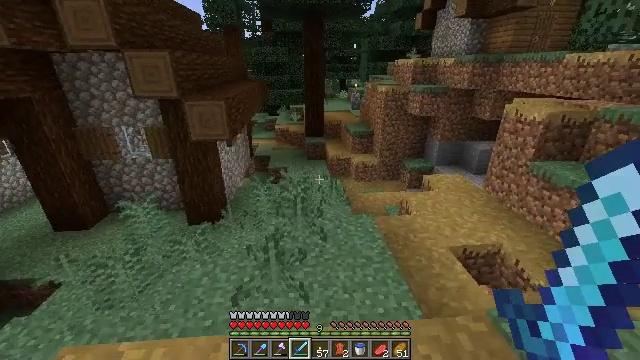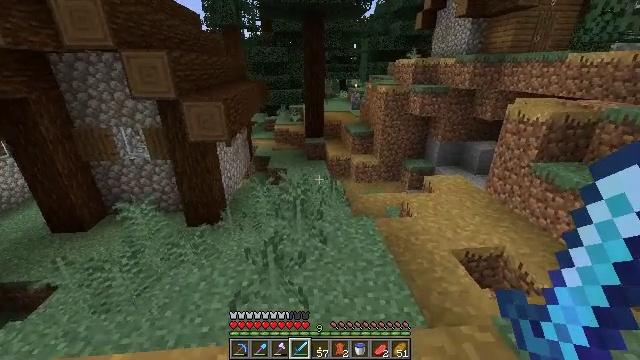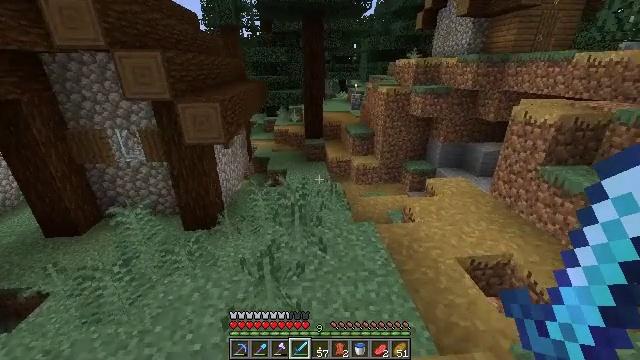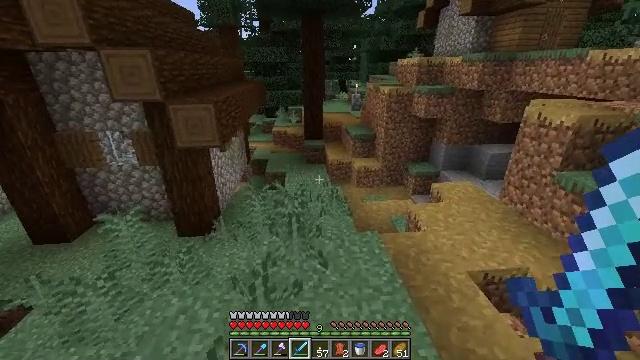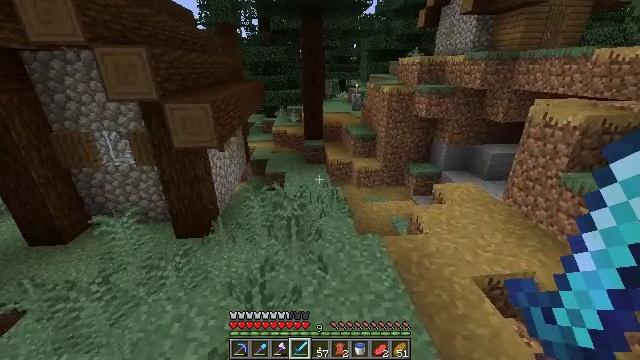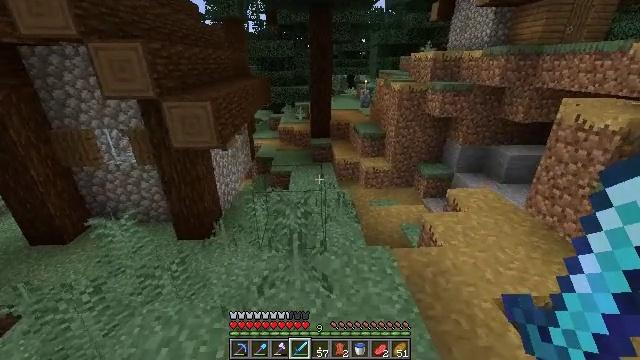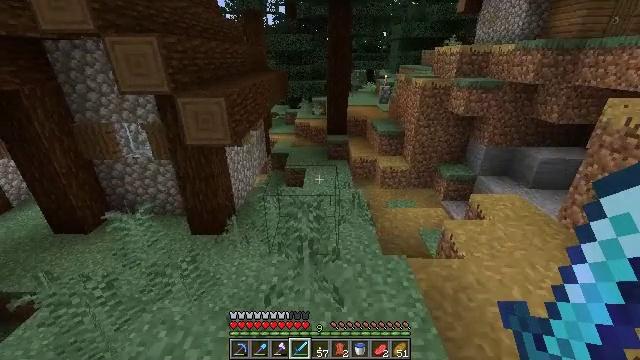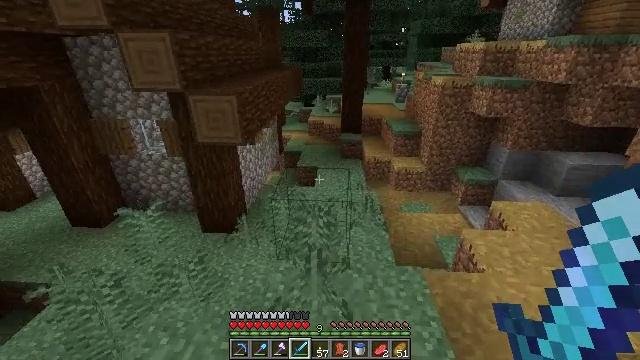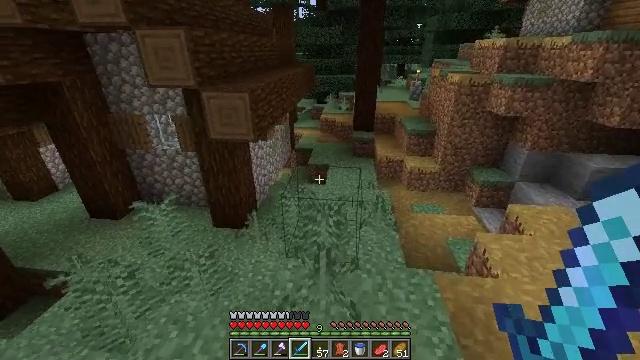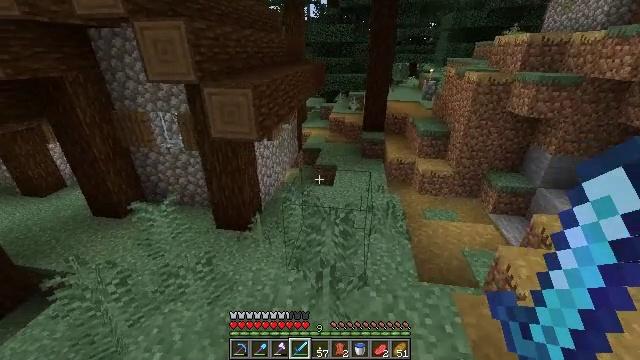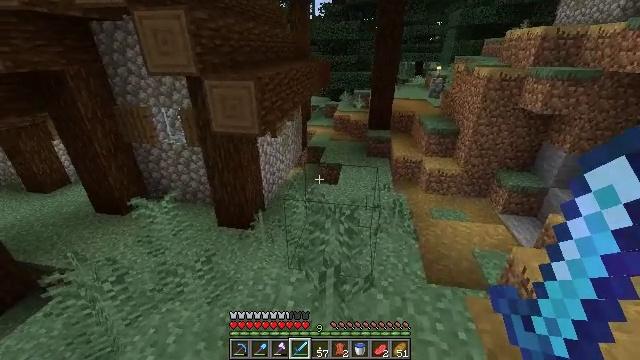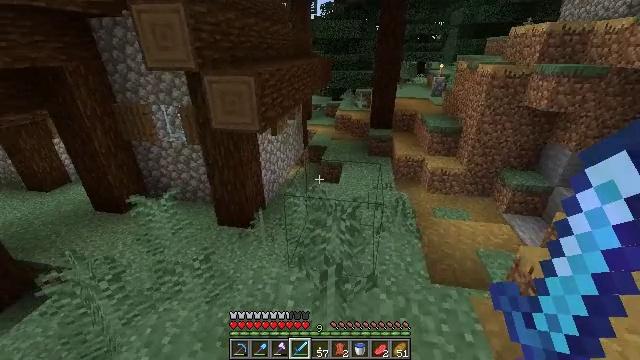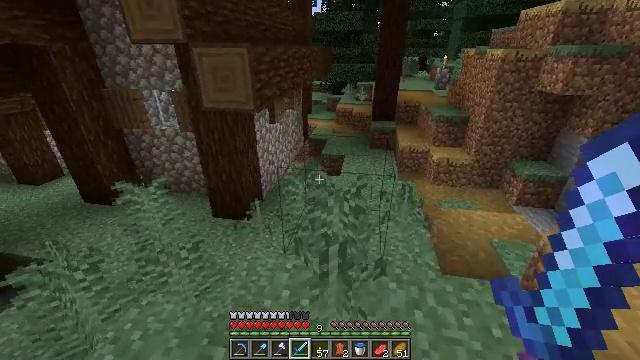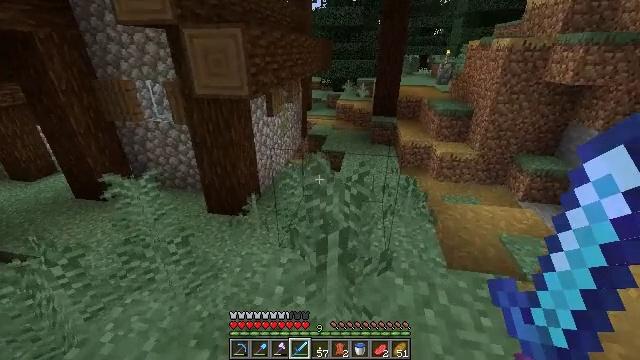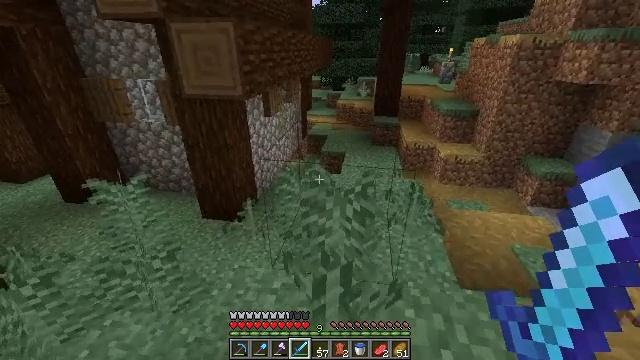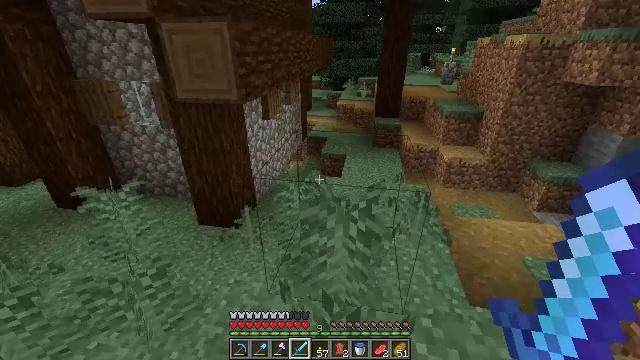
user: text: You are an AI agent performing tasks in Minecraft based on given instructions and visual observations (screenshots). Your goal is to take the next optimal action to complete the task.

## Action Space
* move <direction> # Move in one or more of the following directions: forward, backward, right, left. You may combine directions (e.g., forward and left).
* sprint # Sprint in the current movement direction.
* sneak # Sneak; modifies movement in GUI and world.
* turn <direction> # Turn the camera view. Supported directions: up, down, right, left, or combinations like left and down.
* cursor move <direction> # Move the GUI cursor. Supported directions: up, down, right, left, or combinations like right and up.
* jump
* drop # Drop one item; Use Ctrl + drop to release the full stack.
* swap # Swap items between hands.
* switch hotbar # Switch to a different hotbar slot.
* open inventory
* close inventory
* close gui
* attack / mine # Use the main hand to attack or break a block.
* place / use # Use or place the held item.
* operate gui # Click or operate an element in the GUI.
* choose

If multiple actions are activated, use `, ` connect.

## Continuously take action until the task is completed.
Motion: motion action
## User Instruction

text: Gather sweet berries from the bush.
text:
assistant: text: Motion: move forward
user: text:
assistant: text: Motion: move forward
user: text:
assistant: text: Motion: move forward
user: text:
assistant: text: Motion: move forward
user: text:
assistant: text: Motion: move forward, turn left
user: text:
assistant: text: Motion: move forward, turn left and down
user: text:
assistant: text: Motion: move forward, turn left
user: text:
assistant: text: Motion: move forward, turn left
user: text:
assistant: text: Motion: move forward, turn left
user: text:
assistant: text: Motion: move forward, turn left
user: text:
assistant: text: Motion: move forward
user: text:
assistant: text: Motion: move forward
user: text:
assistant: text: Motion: move forward
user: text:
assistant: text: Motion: move forward
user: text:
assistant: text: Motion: move forward
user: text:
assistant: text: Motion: move forward
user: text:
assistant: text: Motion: move forward
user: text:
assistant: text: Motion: move forward
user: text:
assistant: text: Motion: move forward
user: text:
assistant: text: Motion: move forward
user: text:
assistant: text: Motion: move forward
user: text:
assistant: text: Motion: move forward
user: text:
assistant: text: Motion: move forward, turn right
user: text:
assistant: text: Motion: move forward, turn right
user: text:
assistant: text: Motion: move forward, turn right
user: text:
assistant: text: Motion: move forward
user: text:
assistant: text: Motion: move forward
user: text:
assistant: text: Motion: move forward
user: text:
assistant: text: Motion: move forward
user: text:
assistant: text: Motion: move forward